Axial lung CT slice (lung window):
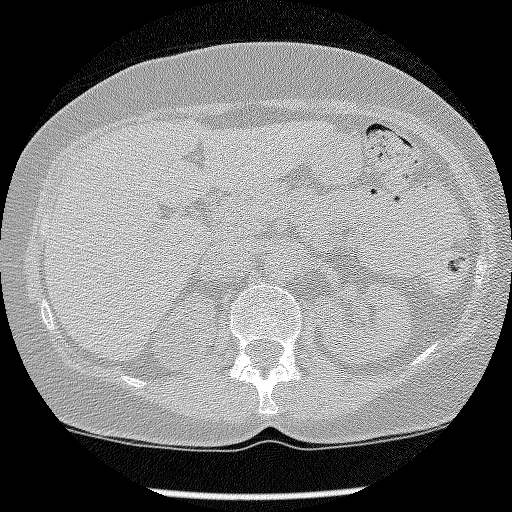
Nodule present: no